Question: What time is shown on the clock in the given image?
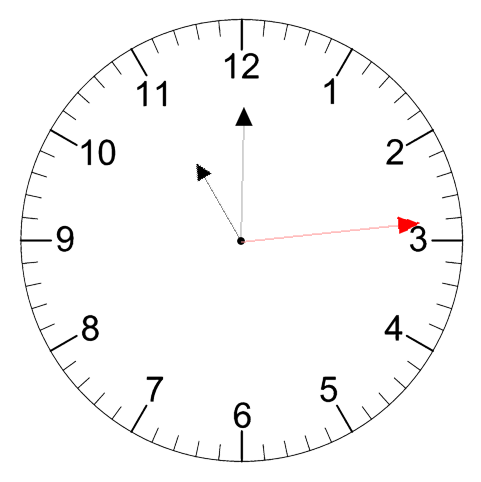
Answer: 11:00:14